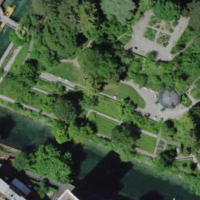
EUNIS habitat code: 53
Species observed at this site:
Corvus corone
Narcissus pseudonarcissus
Alcedo atthis
Fagus sylvatica
Aegithalos caudatus
Apis mellifera
Sylvia atricapilla
Poecile palustris
Larus michahellis
Cygnus olor
Erithacus rubecula
Geranium nodosum
Vanessa atalanta
Phoenicurus ochruros
Allium paradoxum
Corvus corax
Periparus ater
Quercus cerris
Podarcis muralis
Cyanistes caeruleus
Corylus avellana
Chloris chloris
Troglodytes troglodytes
Ilex aquifolium
Passer domesticus
Turdus merula
Tachymarptis melba
Aquilegia vulgaris
Mergus merganser
Milvus milvus
Milvus migrans
Regulus regulus
Onychogomphus forcipatus
Anthidium oblongatum
Onopordum acanthium
Coccothraustes coccothraustes
Motacilla alba
Certhia brachydactyla
Allium ursinum
Podiceps grisegena
Fulica atra
Chalcolestes viridis
Dendrocopos major
Buteo buteo
Trifolium repens
Chroicocephalus ridibundus
Muscicapa striata
Phylloscopus collybita
Gallinula chloropus
Anemone ranunculoides
Sitta europaea
Garrulus glandarius
Columba livia
Ficedula hypoleuca
Primula vulgaris
Anas platyrhynchos
Streptopelia decaocto
Fringilla coelebs
Regulus ignicapilla
Aruncus dioicus
Coloeus monedula
Carduelis carduelis
Columba palumbus
Phalacrocorax carbo
Allium scorodoprasum
Hippocrepis emerus
Graphosoma italicum
Parus major
Squalius cephalus
Polyommatus icarus
Ciconia ciconia
Cornus sanguinea
Silybum marianum